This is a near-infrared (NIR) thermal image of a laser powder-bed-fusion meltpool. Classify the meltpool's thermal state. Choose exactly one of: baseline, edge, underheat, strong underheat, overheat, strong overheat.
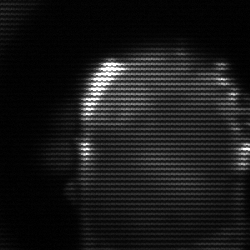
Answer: baseline